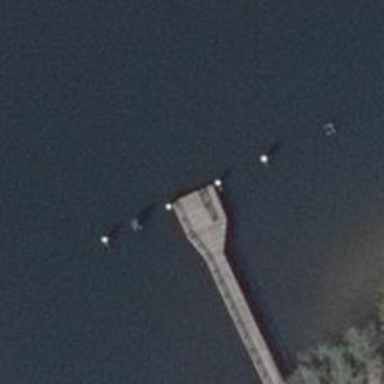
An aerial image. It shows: Man-made pier.